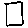
Label: square